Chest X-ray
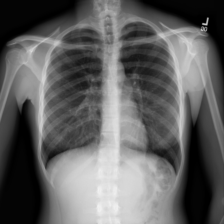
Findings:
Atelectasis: negative
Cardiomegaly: negative
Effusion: negative
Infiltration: negative
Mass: negative
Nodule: negative
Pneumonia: negative
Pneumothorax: negative
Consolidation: negative
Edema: negative
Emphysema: negative
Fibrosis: negative
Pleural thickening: negative
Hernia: negative